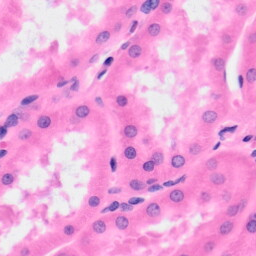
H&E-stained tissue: Kidney